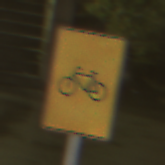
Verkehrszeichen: RadverkehrOhnePfeilsymbol
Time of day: Night
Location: Outdoor (Urban)
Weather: PartlyCloudy
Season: NotSpecified
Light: Artificial